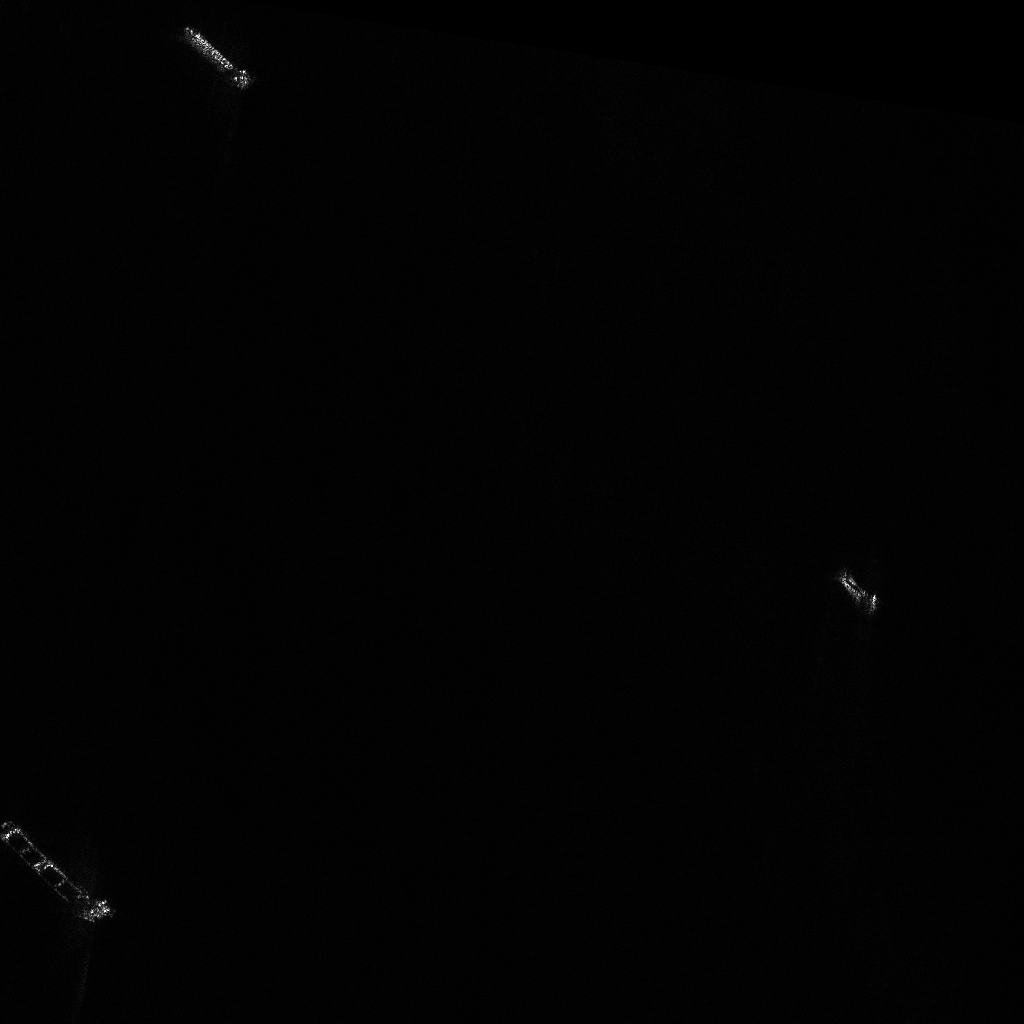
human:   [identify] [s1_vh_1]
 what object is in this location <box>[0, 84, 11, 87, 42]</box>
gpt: <ref>1 large dredger at the bottom left</ref>

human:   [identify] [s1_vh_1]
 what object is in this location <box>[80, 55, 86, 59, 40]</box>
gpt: <ref>1 large container at the right</ref>